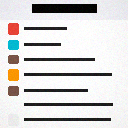
Screen state: on